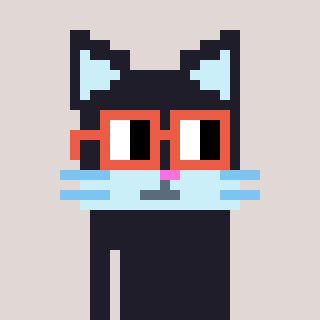
a pixel art character with square orange glasses, a cat-shaped head and a teal-colored body on a warm background